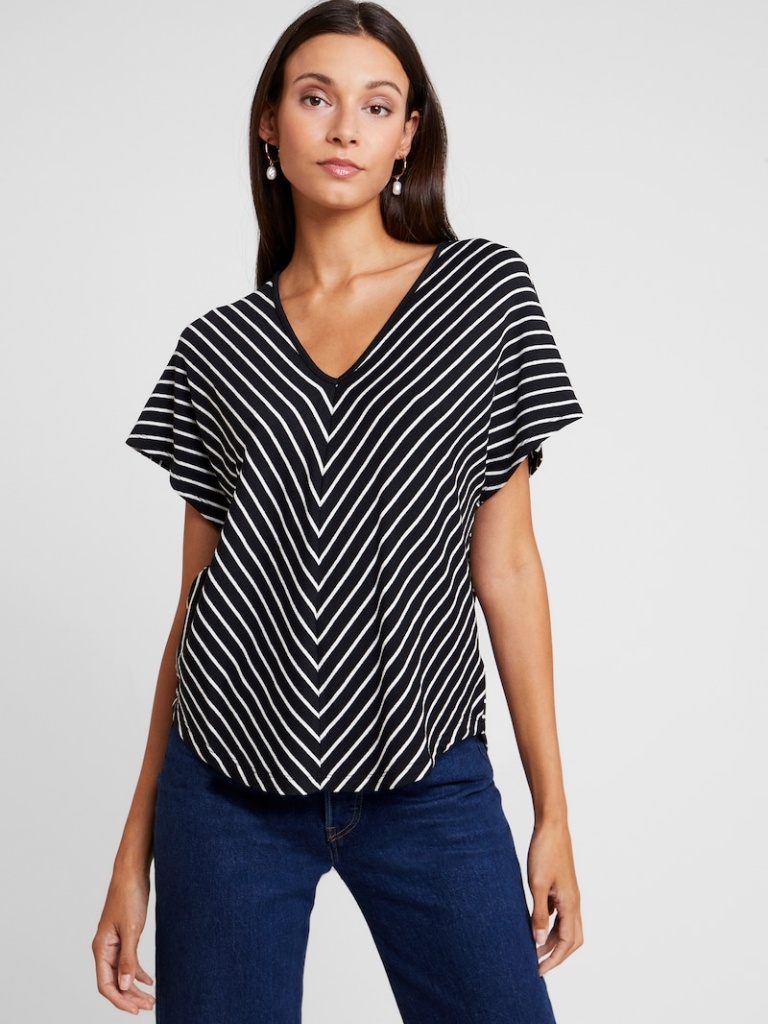
cotton relaxed short sleeve hip length Untucked v-neck t-shirt